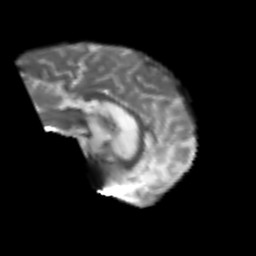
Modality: T2w
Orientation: sagittal
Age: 58
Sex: male
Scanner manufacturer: siemens
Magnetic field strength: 3 T
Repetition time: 4.999 s
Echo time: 0.07946 s